Question:
I have seen the following notation which goes against what I have learnt.
On the picture, the red line is where I thought it should be as the decision must be made and the path goes from the diamond shape.
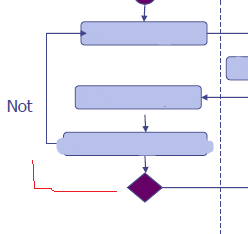
Answer: The decision "takes place" in the decision node, so the path must come from there, it is not correct to "make a decision" outside a decision node (at least not in any UML Diagram I know of, purely academic background). What type of diagram does that notation appear in?